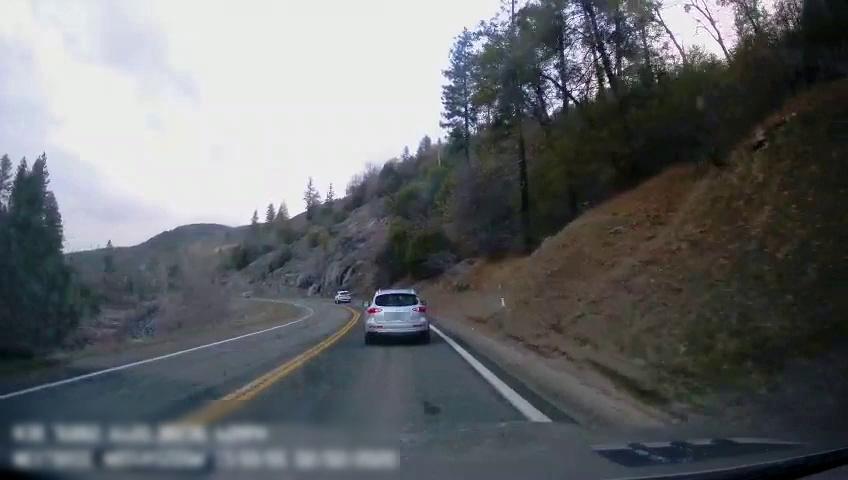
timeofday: Day
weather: Sunny
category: Drivable Space
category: Vehicles | Car
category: Vehicles | SUV
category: Lanes | Current Lane
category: Lanes | Alternate Lane
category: Lanes | Alternate Lane